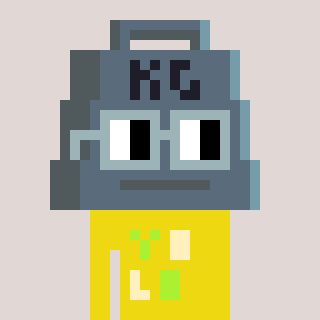
a pixel art character with square dark gray glasses, a weight-shaped head and a yellow-colored body on a warm background